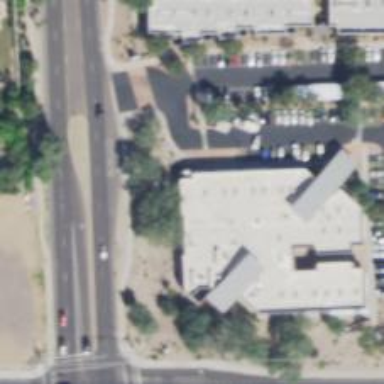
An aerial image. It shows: Healthcare clinic is depicted in the image.